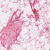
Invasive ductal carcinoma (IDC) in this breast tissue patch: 0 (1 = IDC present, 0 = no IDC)